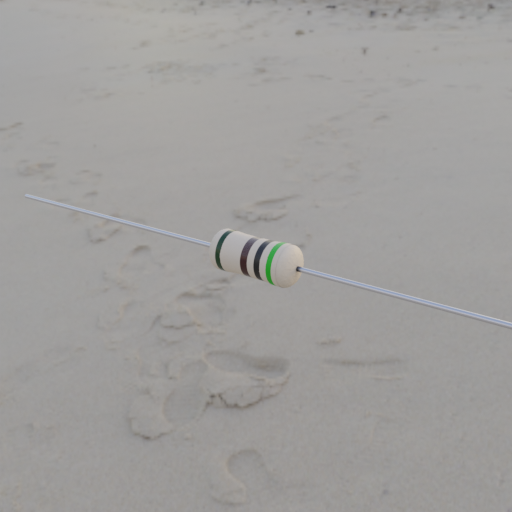
Resistor colour bands (in order): black, black, black, green